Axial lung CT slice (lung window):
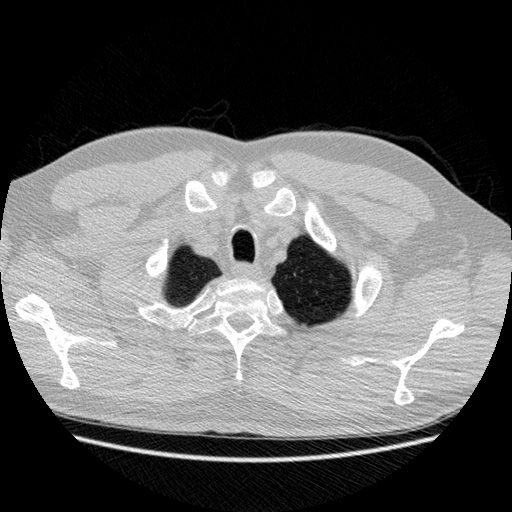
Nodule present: no